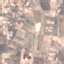
Land use / land cover: PermanentCrop